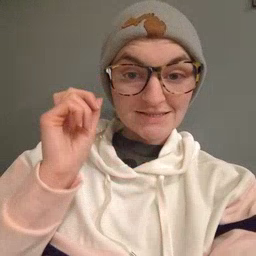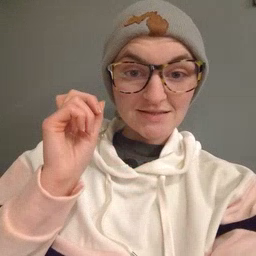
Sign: because